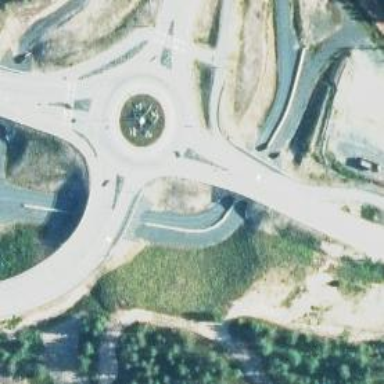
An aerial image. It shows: Roundabout on tertiary road.